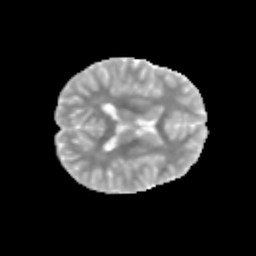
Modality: MD
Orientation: axial
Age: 10
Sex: female
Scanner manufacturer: siemens
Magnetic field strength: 3 T
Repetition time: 3.8 s
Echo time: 0.07 s